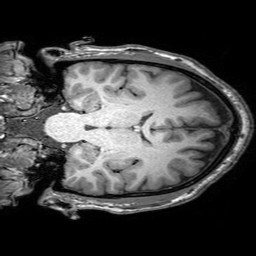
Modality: T1w
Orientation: coronal
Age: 34
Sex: male
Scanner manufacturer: philips
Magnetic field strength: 3 T